Interaction volume radius: 10 \u00c5
Interaction volume height: 45 \u00c5
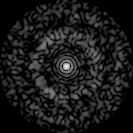
Disorder parameter: 0.8398